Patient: sex M, age 76
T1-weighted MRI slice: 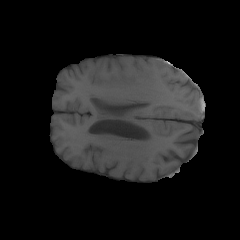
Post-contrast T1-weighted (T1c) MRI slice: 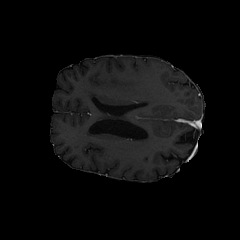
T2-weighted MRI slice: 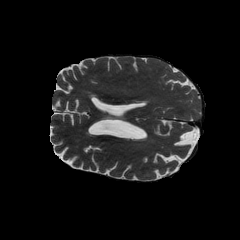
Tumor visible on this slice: yes
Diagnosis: Glioblastoma, IDH-wildtype
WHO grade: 4